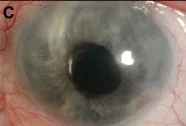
DMEK surgery with pre-existing scleral sutured IOL. C, Appearance 3 months after DMEK surgery, showing a clear cornea with a well-centered and well-attached graft and unchanged position of the IOL.
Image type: ophthalmic_imaging (slit_lamp_photograph)